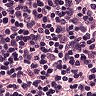
Metastatic tissue present: no